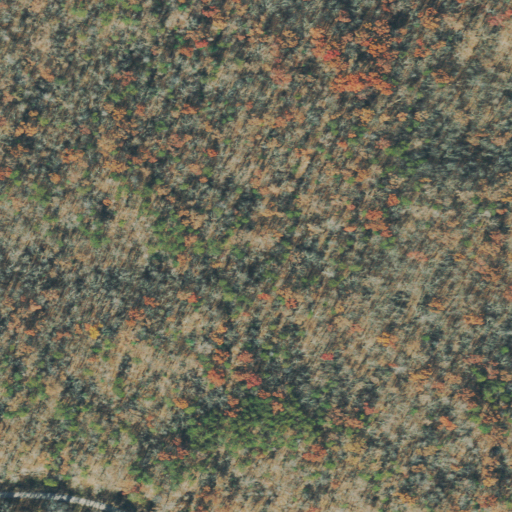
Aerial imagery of ridge(s) in Tennessee named Bee Ridge containing deciduous forest, open development, and low intensity development